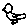
Label: bird